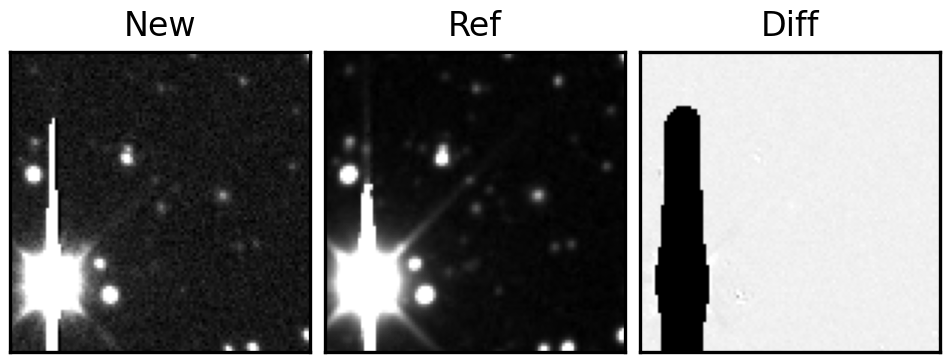
Label: real